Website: lowes
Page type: review-order
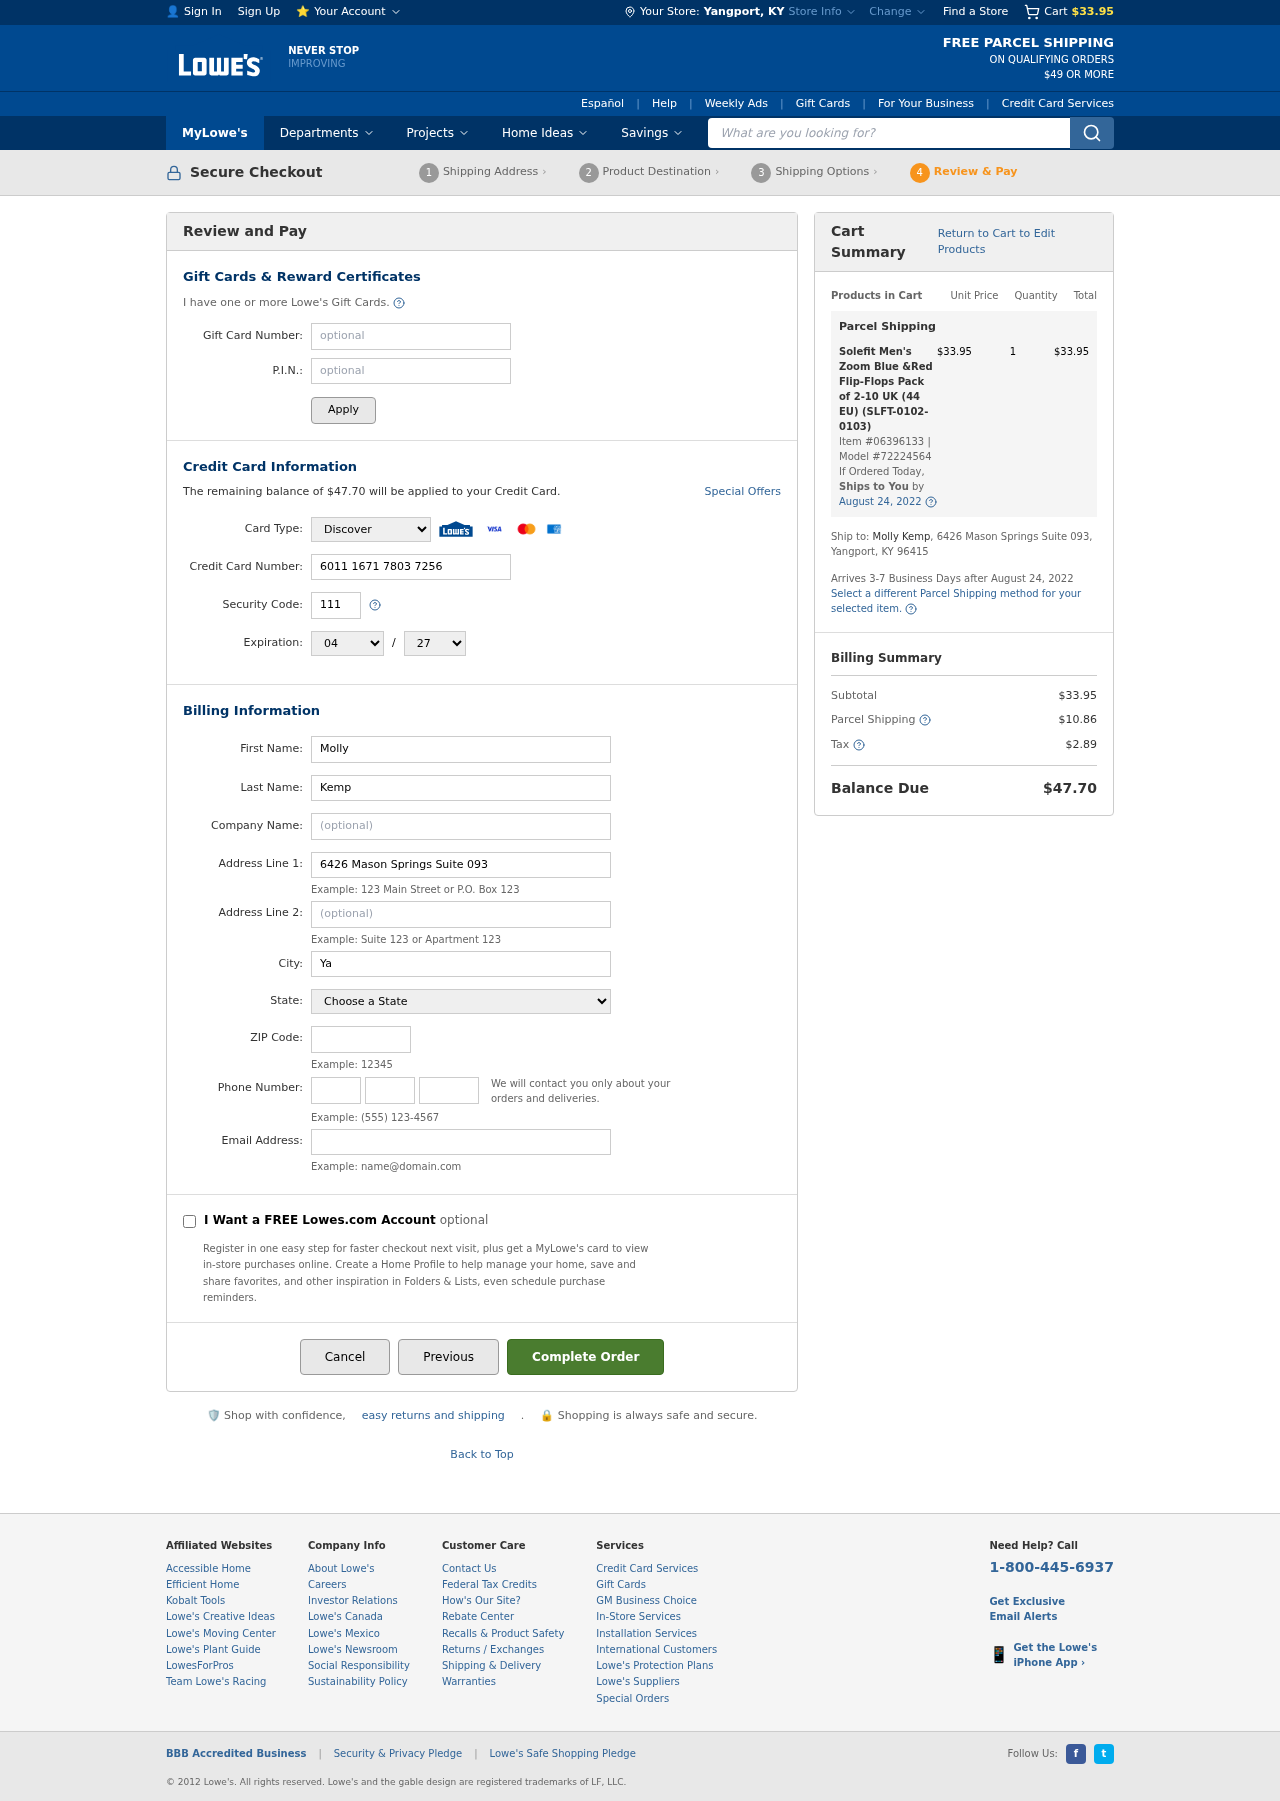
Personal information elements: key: PII_CARD_CVV
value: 111
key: PII_CARD_EXPIRY_MONTH
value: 04
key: PII_CARD_EXPIRY_YEAR
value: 27
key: PII_CARD_NUMBER
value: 6011 1671 7803 7256
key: PII_CARD_TYPE
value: Discover
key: PII_CITY
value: Yangport
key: PII_CITY_STATE
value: Yangport, KY
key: PII_EMAIL
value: molly.kemp@yahoo.com
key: PII_FIRSTNAME
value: Molly
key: PII_LASTNAME
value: Kemp
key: PII_PHONE_AREA
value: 652
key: PII_PHONE_PREFIX
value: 524
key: PII_PHONE_SUFFIX
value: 5691
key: PII_POSTCODE
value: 96415
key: PII_STATE
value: Kentucky
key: PII_STREET
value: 6426 Mason Springs Suite 093
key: PII_STREET2
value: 6426 Mason Springs Suite 093
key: PII_FULLNAME2
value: Molly Kemp
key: PII_STATE_ABBR
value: KY
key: PII_POSTCODE_FULL
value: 96415
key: PII_CITY_STATE_ZIP
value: Yangport, KY 96415
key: PII_POSTCODE_NUMERIC
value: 96415
Product elements: key: PRODUCT1_NAME
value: Solefit Men's Zoom Blue &Red Flip-Flops Pack of 2-10 UK (44 EU) (SLFT-0102-0103)
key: PRODUCT1_PRICE
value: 33.95
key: PRODUCT1_QUANTITY
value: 1
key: PRODUCT1_ITEM_NUMBER
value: Item #06396133
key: PRODUCT1_MODEL_NUMBER
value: Model #72224564
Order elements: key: ORDER_SUBTOTAL
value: $33.95
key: ORDER_BALANCE_DUE
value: $47.70
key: ORDER_SHIPPING_DATE
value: August 24, 2022
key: ORDER_ITEM_TOTAL
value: $33.95
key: ORDER_SHIPPING_DATE2
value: August 24, 2022
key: ORDER_SHIPPING_COST
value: $10.86
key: ORDER_TAX
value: $2.89
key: ORDER_TOTAL
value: $47.70
Search elements: key: HEADER_SEARCH
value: What are you looking for?